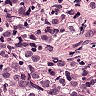
Metastatic tissue present: yes